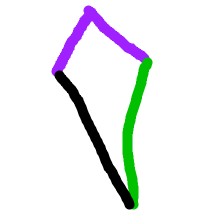
Shape: kite